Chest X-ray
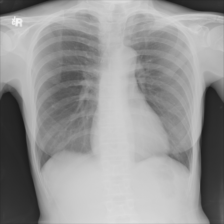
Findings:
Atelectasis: negative
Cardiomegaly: negative
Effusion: negative
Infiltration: negative
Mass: negative
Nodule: negative
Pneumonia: negative
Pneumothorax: negative
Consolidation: negative
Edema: negative
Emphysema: negative
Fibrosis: negative
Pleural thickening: negative
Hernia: negative